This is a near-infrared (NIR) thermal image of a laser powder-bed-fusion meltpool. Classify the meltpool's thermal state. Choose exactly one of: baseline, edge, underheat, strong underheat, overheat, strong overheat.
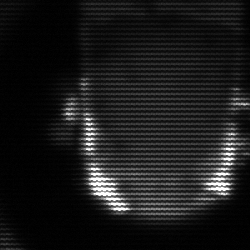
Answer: baseline